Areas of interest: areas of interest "Jingchuan Bus Station"
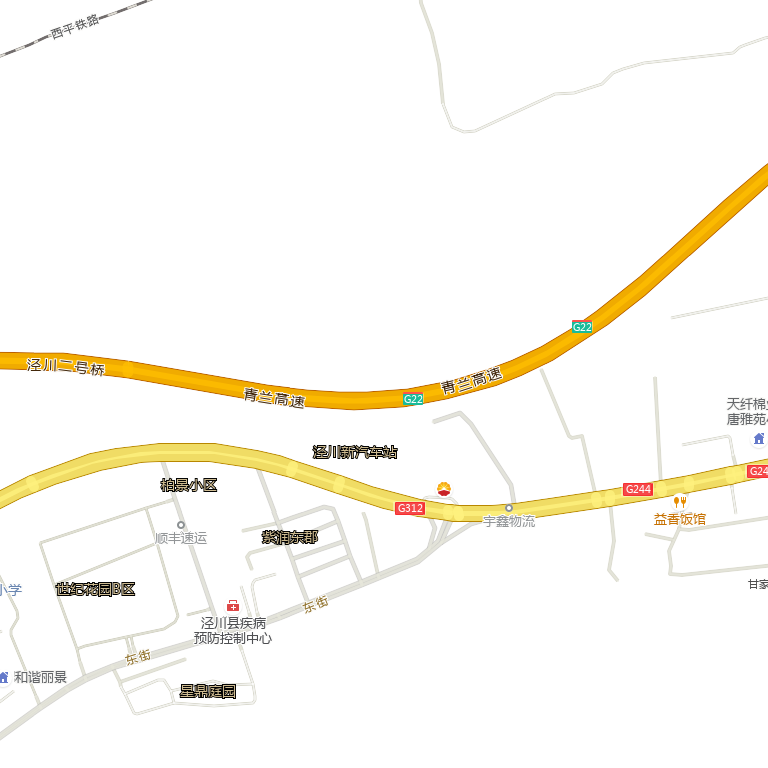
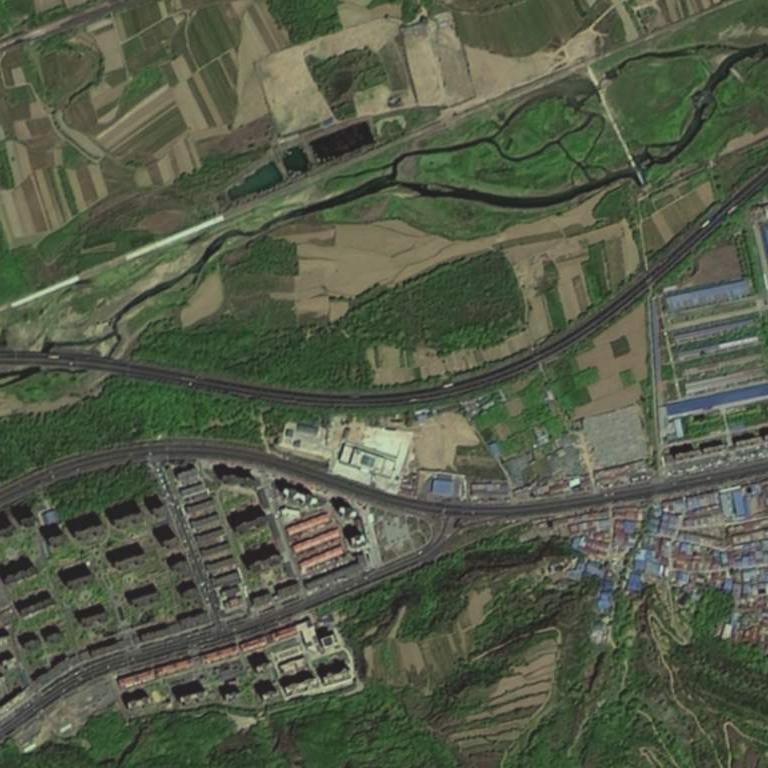